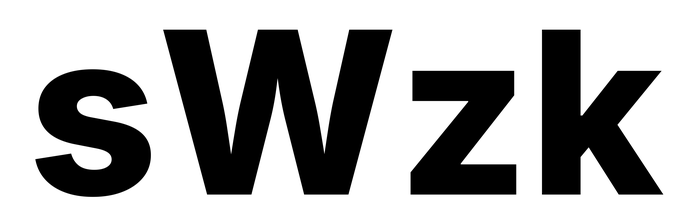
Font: Inter_ExtraBold